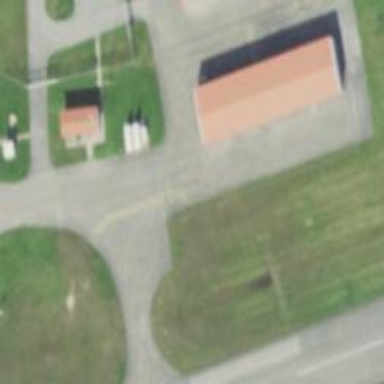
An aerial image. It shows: Image of taxiway at airport.